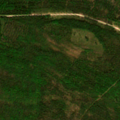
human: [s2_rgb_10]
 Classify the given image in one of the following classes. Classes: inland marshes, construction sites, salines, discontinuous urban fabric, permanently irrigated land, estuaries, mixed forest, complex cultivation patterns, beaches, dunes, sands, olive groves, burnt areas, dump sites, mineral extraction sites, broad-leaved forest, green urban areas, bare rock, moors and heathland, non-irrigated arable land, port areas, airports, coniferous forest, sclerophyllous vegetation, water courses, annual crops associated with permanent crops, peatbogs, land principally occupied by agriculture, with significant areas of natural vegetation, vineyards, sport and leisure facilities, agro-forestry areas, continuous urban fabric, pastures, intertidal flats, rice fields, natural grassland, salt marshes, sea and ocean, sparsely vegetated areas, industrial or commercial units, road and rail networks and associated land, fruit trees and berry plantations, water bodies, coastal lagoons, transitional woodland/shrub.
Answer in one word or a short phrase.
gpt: coniferous forest, mixed forest